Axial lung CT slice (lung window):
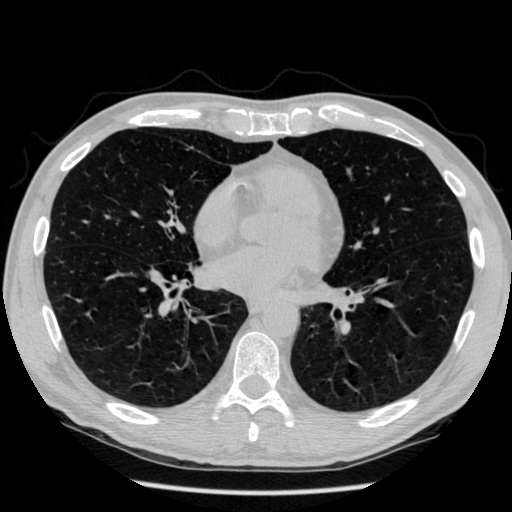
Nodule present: no